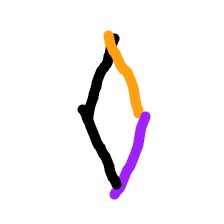
Shape: rhombus